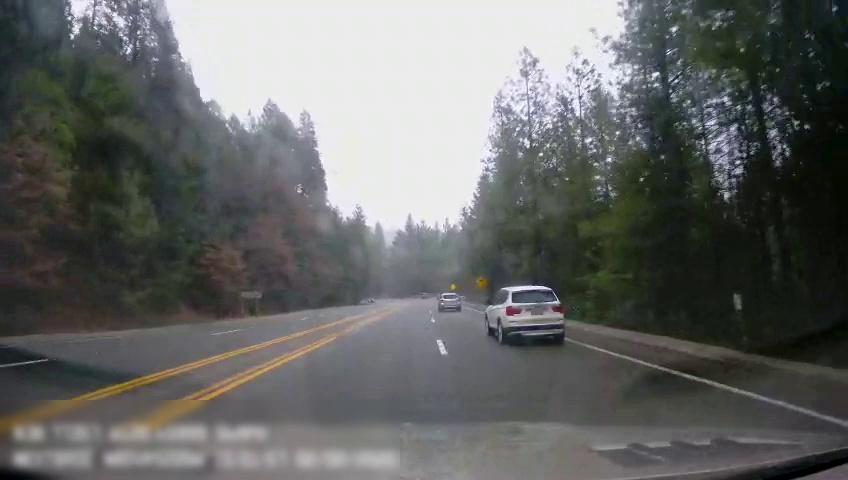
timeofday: Day
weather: Cloudy
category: Drivable Space
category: Vehicles | SUV
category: Vehicles | Car
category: Lanes | Alternate Lane
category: Lanes | Alternate Lane
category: Lanes | Alternate Lane
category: Lanes | Current Lane
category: Lanes | Current Lane
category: Lanes | Alternate Lane
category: Traffic | Signs
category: Traffic | Signs